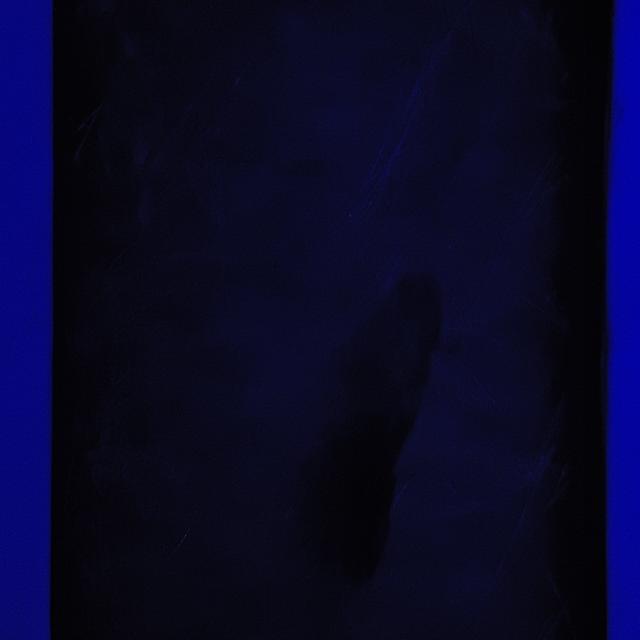
Canine fungal skin infection — characterized by alopecia, scaling, crusting, and circular lesions. Common agents include Malassezia and Candida species.